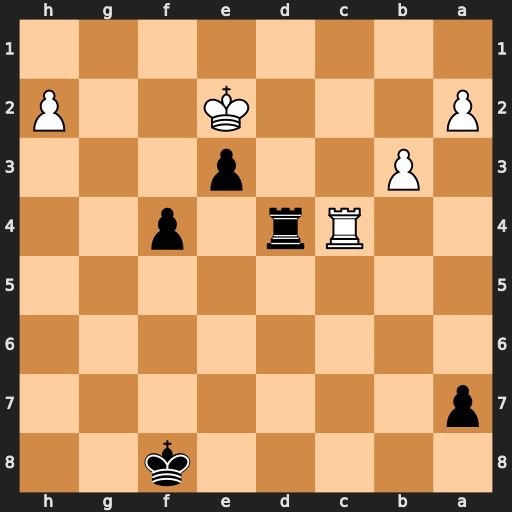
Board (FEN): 5k2/p7/8/8/2Rr1p2/1P2p3/P3K2P/8
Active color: b
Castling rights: -
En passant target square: -
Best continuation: Rd2+ Ke1 Rf2